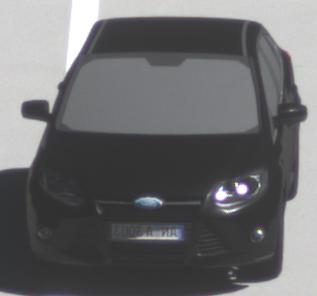
Make: Ford
Model: Focus 1.6 Ti-VCT
Detailed model: Focus (III)
Model produced from: 2011/09
Model produced until: 2014/09
Doors: 5
Color: black
Road condition: dry road
Daytime: midday
Contrast: high contrast